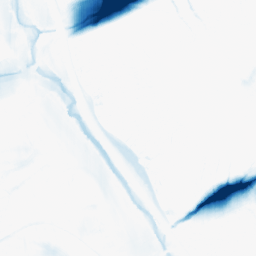
Category: morphological
Decomposition family: morphological_ellipse
Decomposition parameters: operation: closing
width: 50
height: 10
Upsampling method: regularized
Upsampling parameters: scale: 4
lambda_reg: 0.001
Upsampling scale: 4